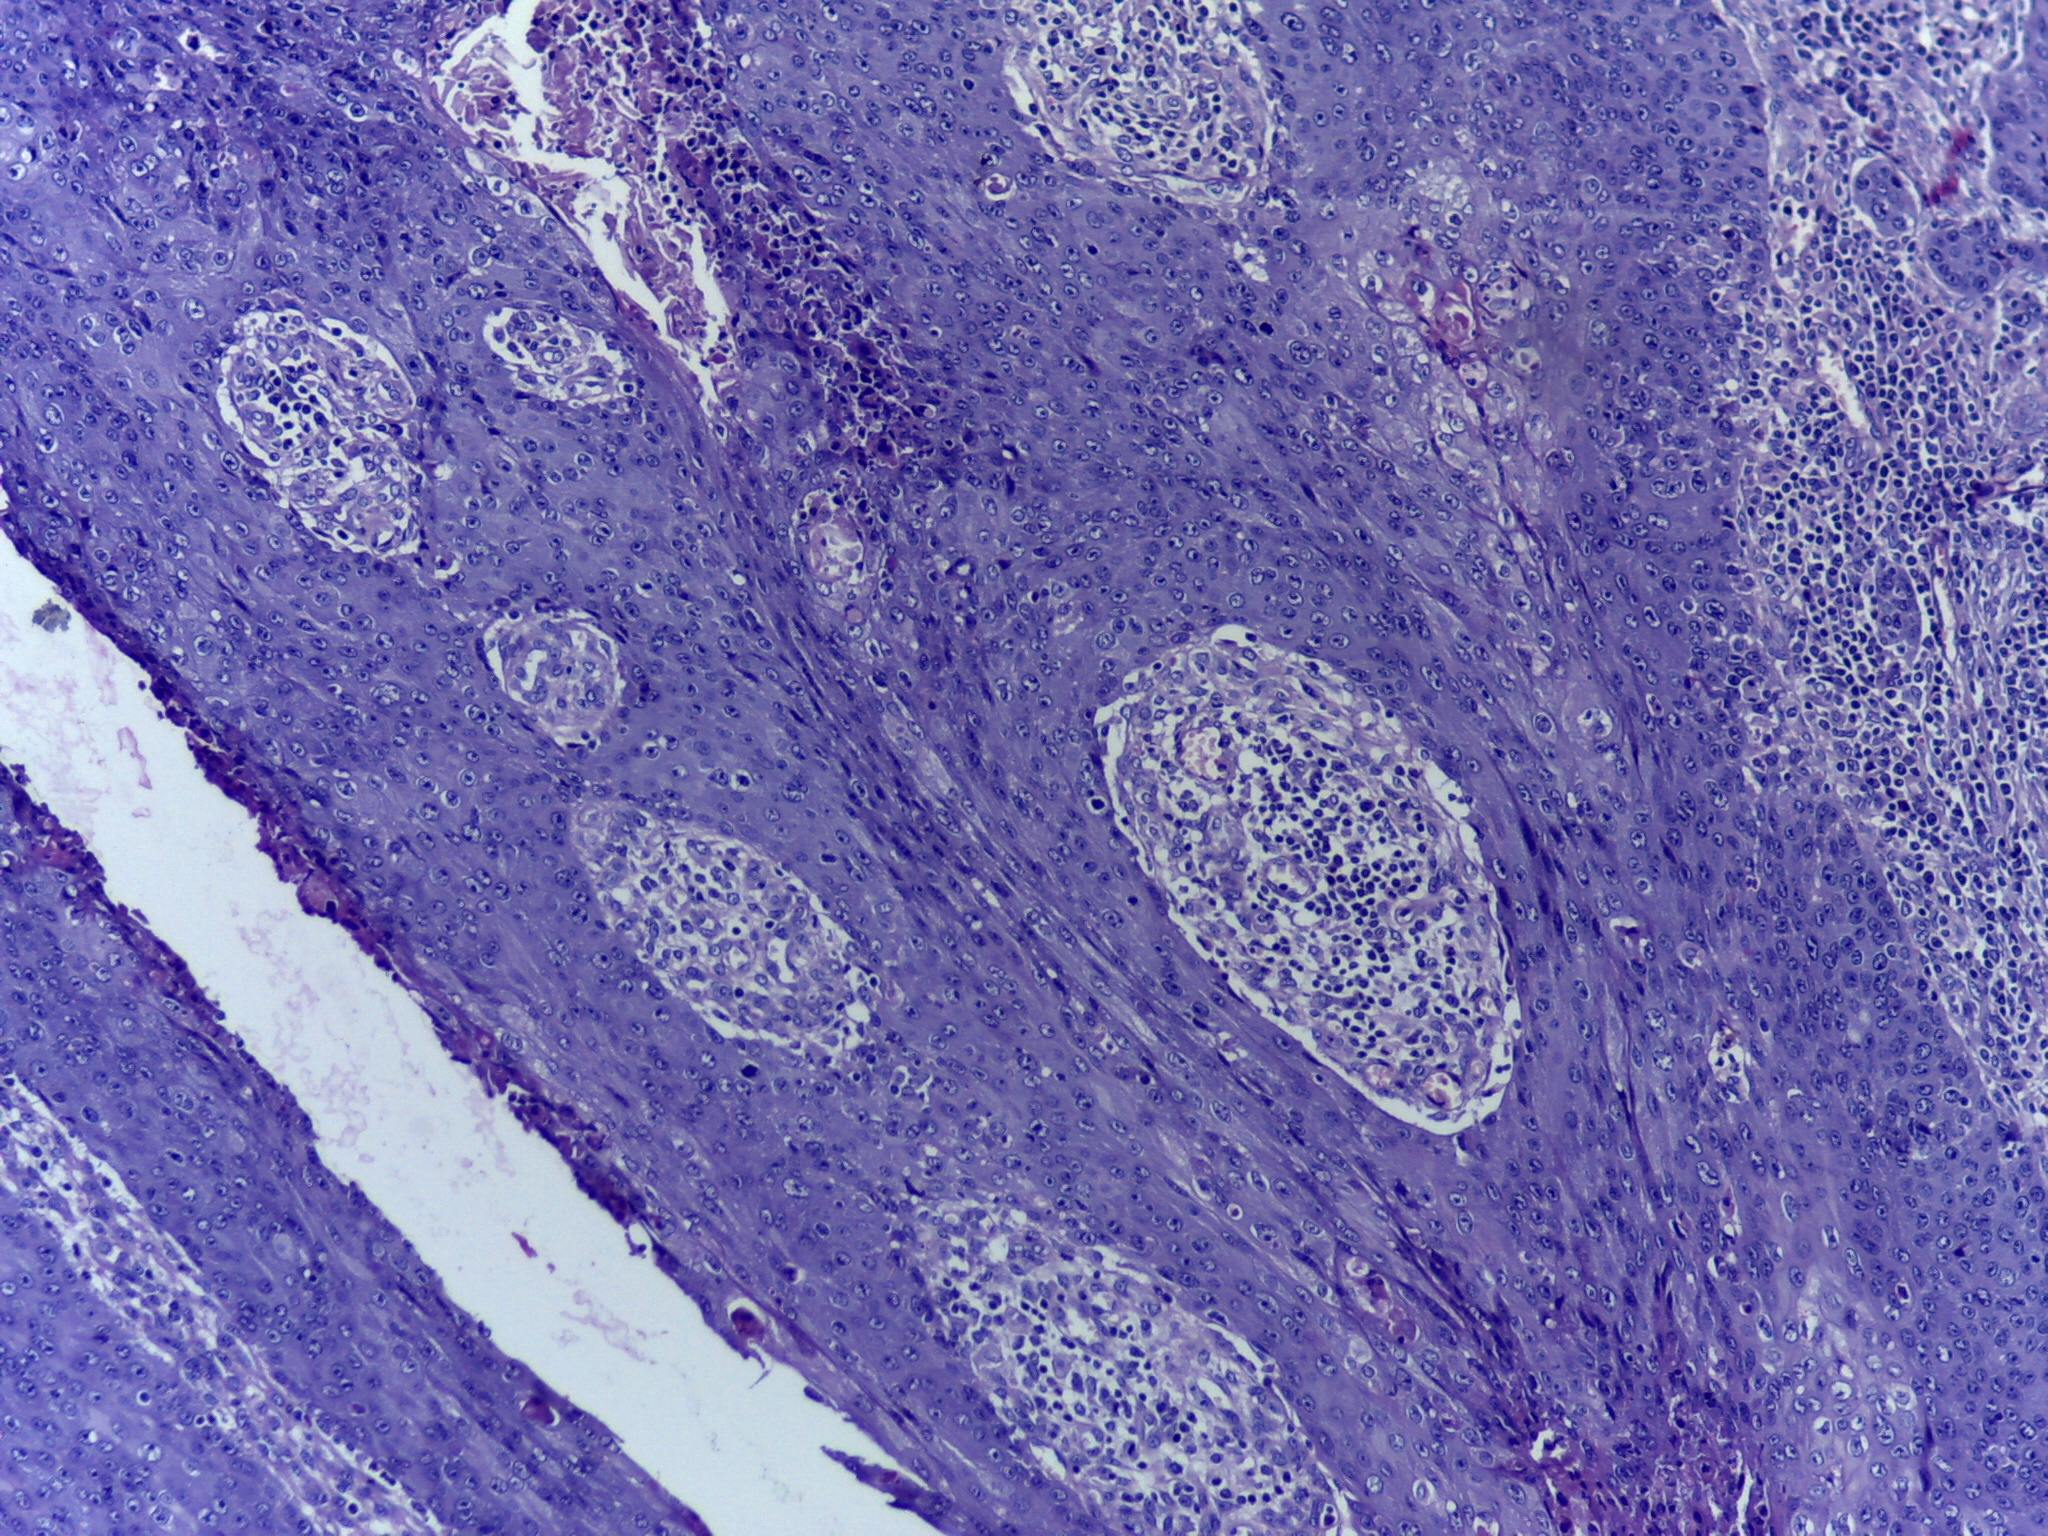
Diagnosis: OSCC